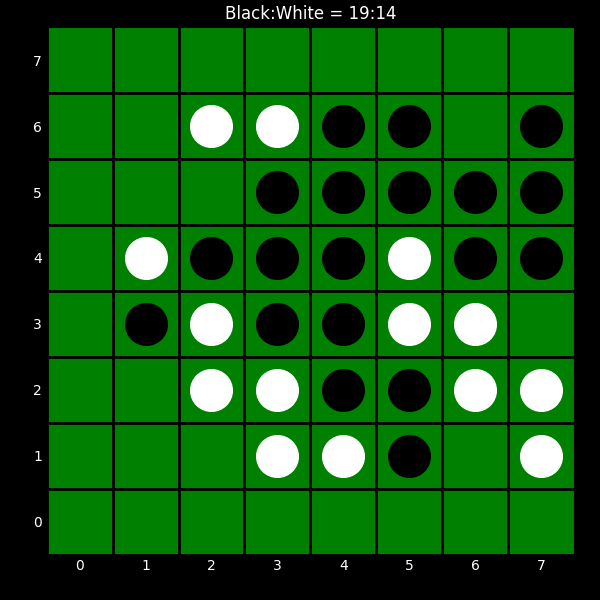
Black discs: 19
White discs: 14